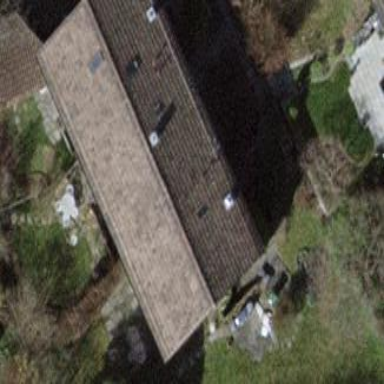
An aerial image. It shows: Pitched roof building.